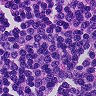
Metastatic tissue present: no